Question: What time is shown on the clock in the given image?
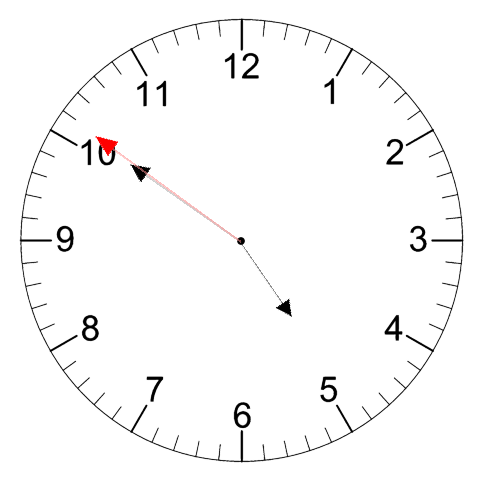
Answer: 04:50:51